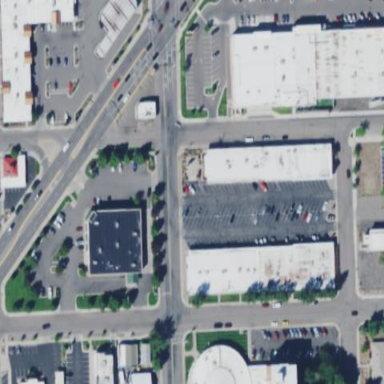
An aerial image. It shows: Retail area.